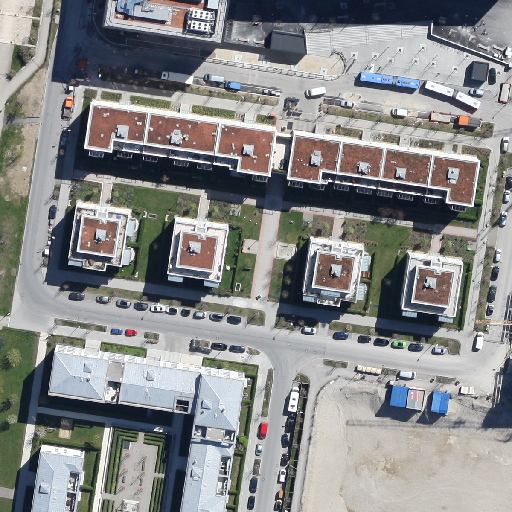
Referring expression: vehicle in the parking area